Aerial crown-view tile of a tropical tree (Barro Colorado Island, Panama), acquired 20241216:
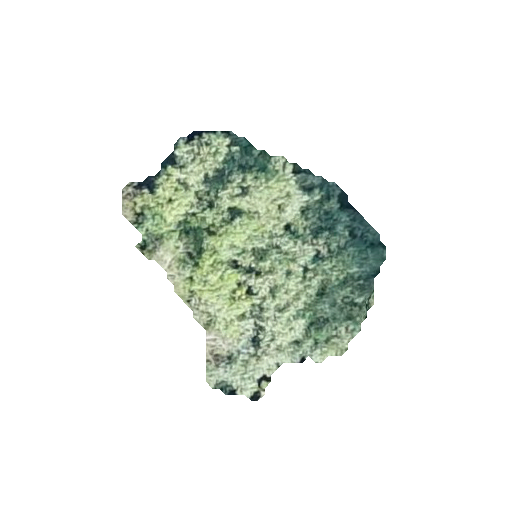
Species: Protium panamense
GBIF accepted scientific name: Protium panamense
Crown area: 62.566 m²